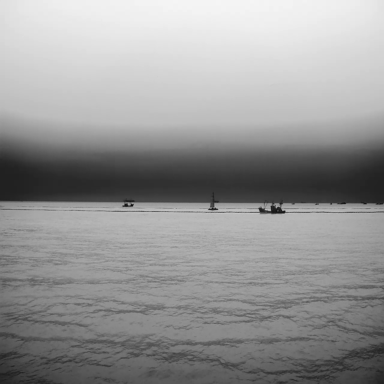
There is a sailboat in the infrared image.